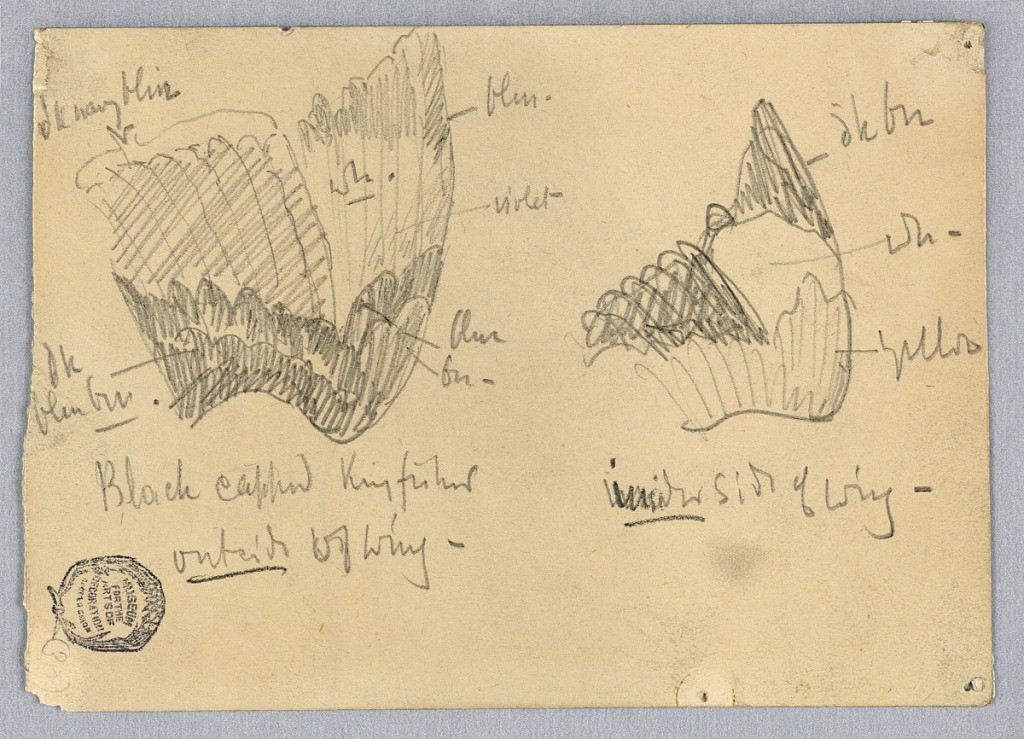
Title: Wing of a Black-capped Kingfisher
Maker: Francis Augustus Lathrop, American, 1849–1909
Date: ca. 1895
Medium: Graphite on paper
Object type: Drawing
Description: Study of the wing of a black-capped kingfisher.  Both sides of the wing shown, with color notations.